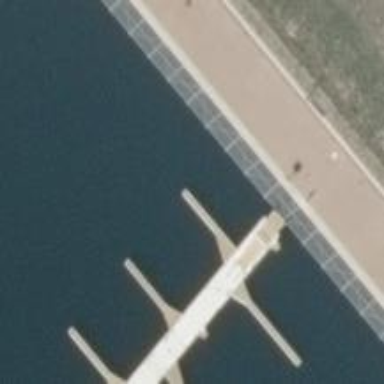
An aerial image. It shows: Man-made pier.